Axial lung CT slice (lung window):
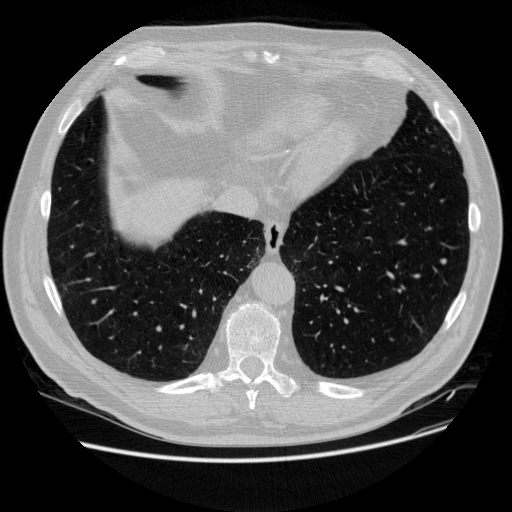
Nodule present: yes
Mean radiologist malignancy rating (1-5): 2